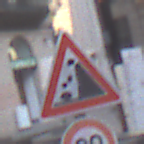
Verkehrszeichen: SteinschlagRechts
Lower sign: Geschwindigkeit90
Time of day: MorningAfternoon
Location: Outdoor (Urban)
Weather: PartlyCloudy
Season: NotSpecified
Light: Natural